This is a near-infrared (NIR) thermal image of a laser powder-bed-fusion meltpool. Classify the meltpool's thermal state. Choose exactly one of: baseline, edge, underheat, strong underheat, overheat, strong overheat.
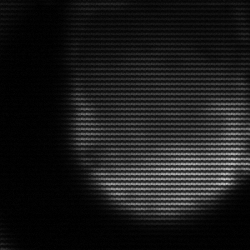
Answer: edge